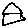
Label: house